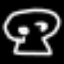
Label: mushroom